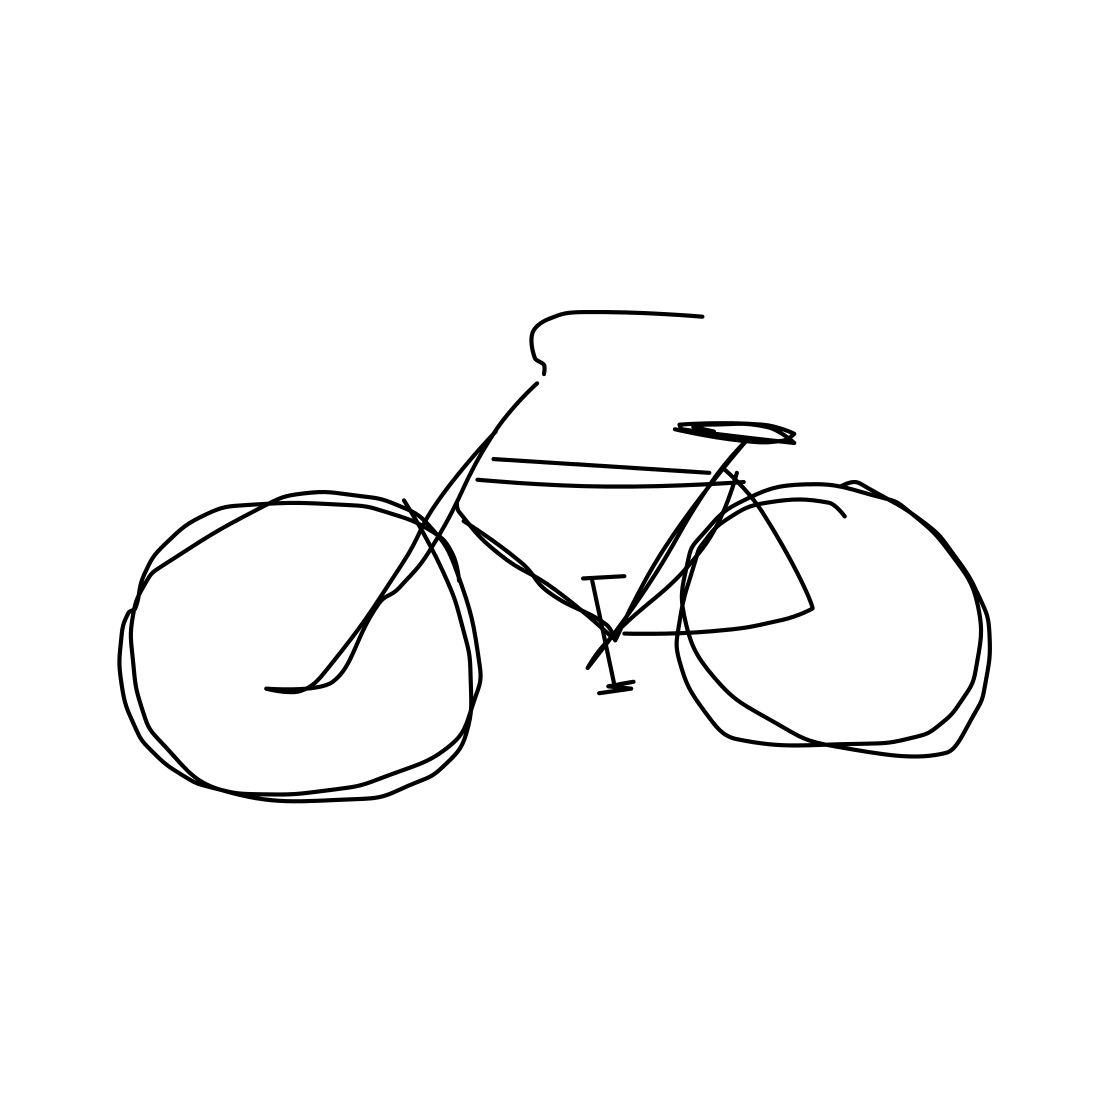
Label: bicycle